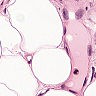
Metastatic tissue present: no